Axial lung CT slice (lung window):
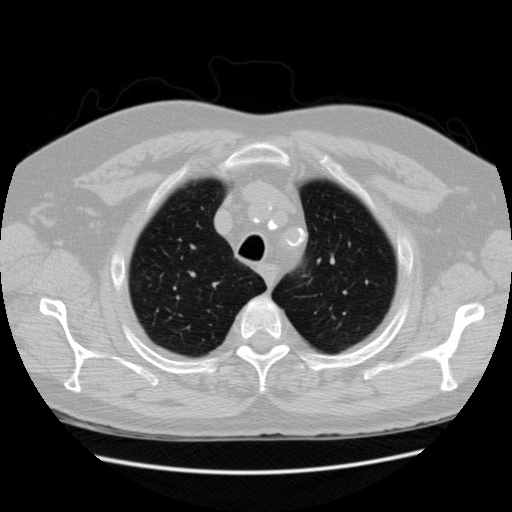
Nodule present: no